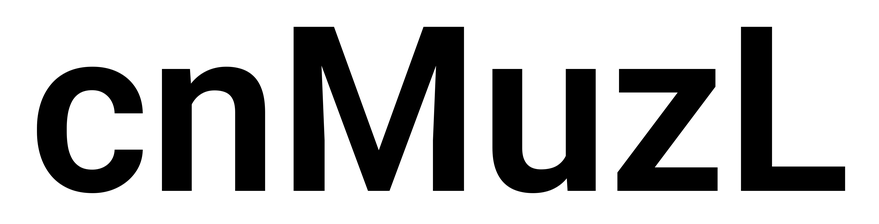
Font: Roboto_SemiBold